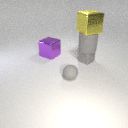
large yellow metal cube above small gray rubber cube